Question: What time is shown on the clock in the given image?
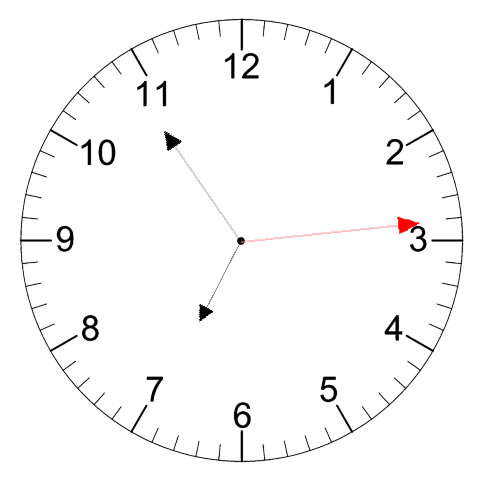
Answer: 06:54:14